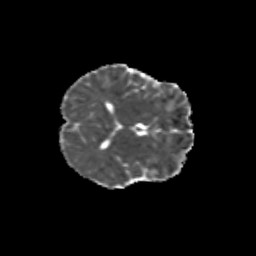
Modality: MD
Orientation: axial
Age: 10
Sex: male
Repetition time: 9.5 s
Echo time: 0.089 s